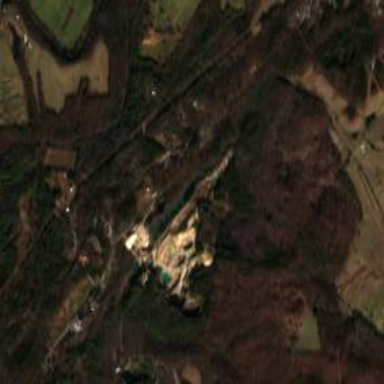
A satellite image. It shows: Quarry area where gravel is extracted.